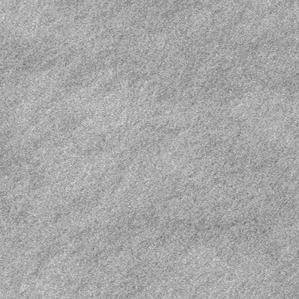
Label: frost